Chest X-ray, PA view. Patient: 35 years old, sex M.
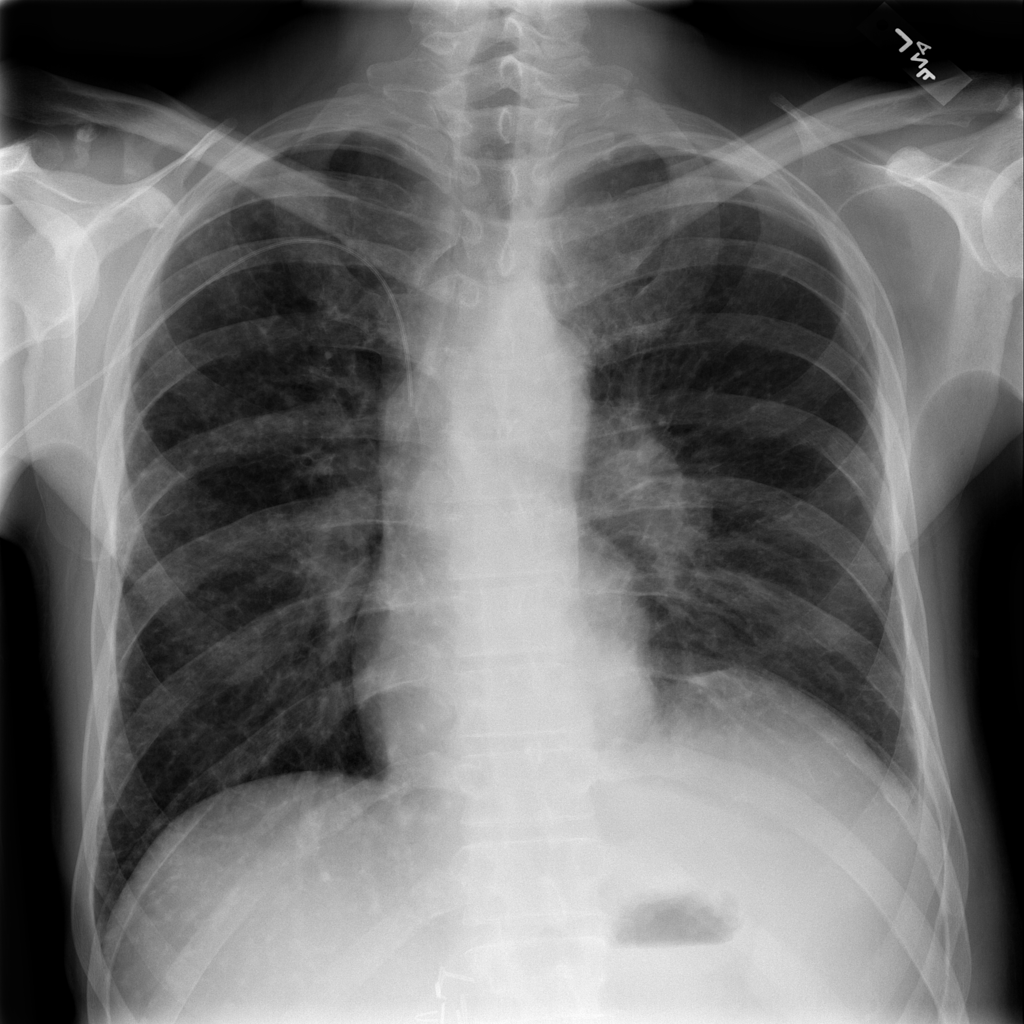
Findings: Infiltration